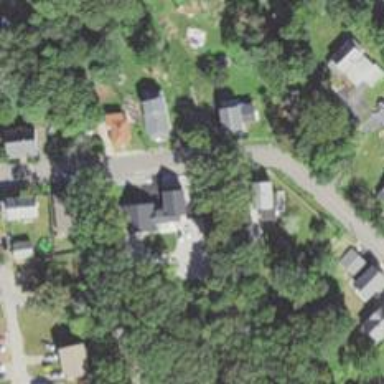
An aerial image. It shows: Residential driveway.